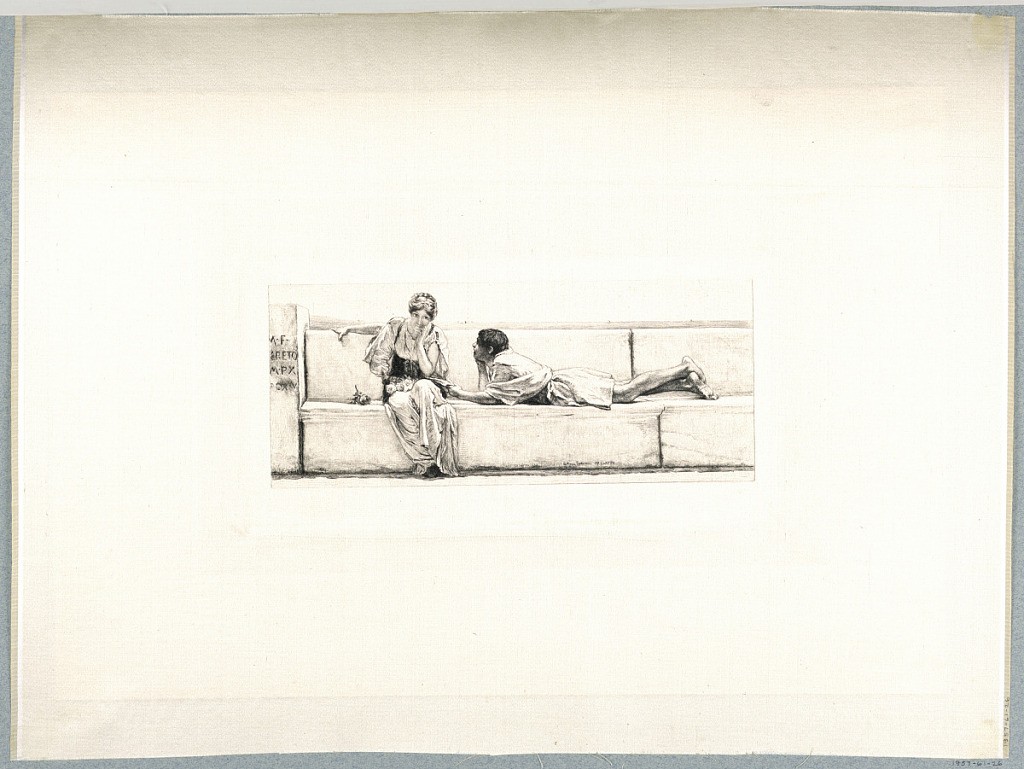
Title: Idylle
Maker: William Unger, German, 1837 - 1932
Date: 1885
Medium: Etching in dark brown ink on white satin
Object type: Print
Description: A scene of Imperial Roman days, on a stone bench, a female figure with roses in her lap listens to a young man lying beside her on his stomach and clasping her sleeve.